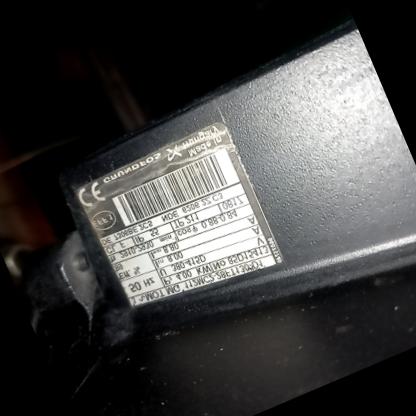
Klasa: tabliczka-znamionowa